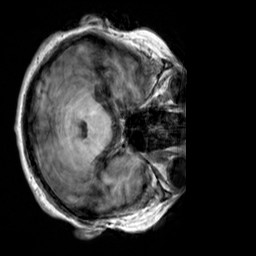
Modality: T1w
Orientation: axial
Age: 67
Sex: female
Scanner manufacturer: siemens
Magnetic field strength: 3 T
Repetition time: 2.3 s
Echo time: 0.00303 s